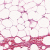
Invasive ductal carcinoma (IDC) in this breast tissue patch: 0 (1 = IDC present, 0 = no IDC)